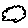
Label: cloud